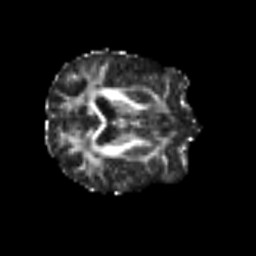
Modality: FA
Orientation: axial
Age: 58
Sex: male
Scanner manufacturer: siemens
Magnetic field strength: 3 T
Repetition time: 6.1 s
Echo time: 0.101 s